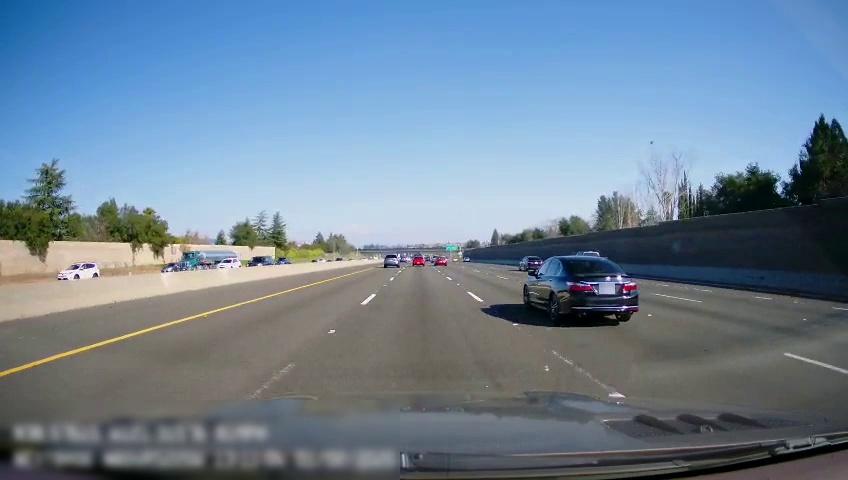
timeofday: Day
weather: Sunny
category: Drivable Space
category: Vehicles | SUV
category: Vehicles | Truck
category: Vehicles | SUV
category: Vehicles | Car
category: Vehicles | SUV
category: Vehicles | Car
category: Vehicles | Car
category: Vehicles | Car
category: Vehicles | SUV
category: Vehicles | SUV
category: Vehicles | Truck
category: Vehicles | Car
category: Vehicles | SUV
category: Lanes | Alternate Lane
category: Lanes | Current Lane
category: Lanes | Current Lane
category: Lanes | Alternate Lane
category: Lanes | Alternate Lane
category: Lanes | Alternate Lane
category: Traffic | Signs